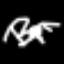
Label: hourglass